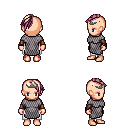
a pixel art fantasy rpg character, female body template, human, light skin, chain mail, white pants, white blonde long mohawk hairstyle, iron tiara, cloth bracers, four views (front, back, left, right), 2x2 character sprite sheet, small pixel art, hard edges, no anti-aliasing